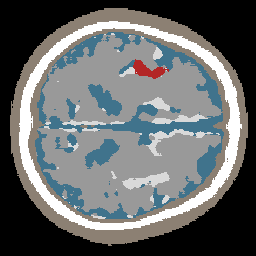
Label: lesion